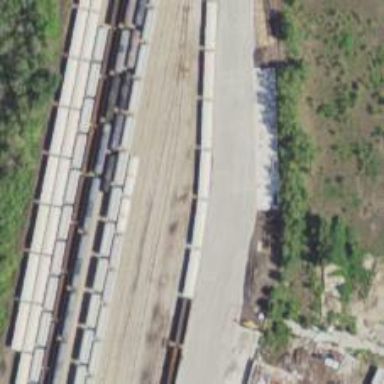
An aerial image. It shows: Railway yard used for servicing trains.